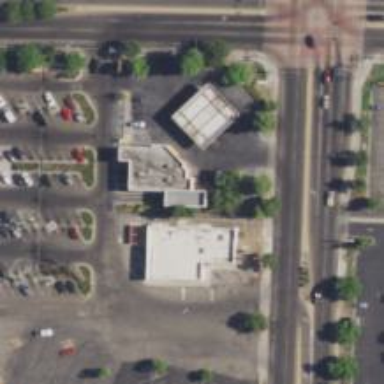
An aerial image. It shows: Convenience shop.